Question: For the below quardratic formula, I have multiple 'a' but 'fixed' 'b' and 'c'.

I wish to write a 'partial application' function, which execute efficiently, i.e., my function doesn't recompute fixed values (because of 'b' and 'c').
---
Here is my solution
'let r b c = let z = b *. b in fun a -> (-.b +. sqrt (z-.4.0*.a*.c))/.(a*.2.0);;'
I guess this solution can work, but I am not sure whether it is efficient enough. I just made 'b^2' to be fixed as I saw other parts are all with 'a'.
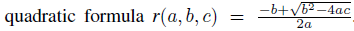
Answer: Yeah, that's a correct way to deal with the situation at hand. The <URL>. You may want to move the '4*c' out as well,
'''
let r b c = let z = b *. b and c4 = 4.0 *. c in
fun a -> (-.b +. sqrt (z-.a*.c4))/.(a*.2.0);;
'''